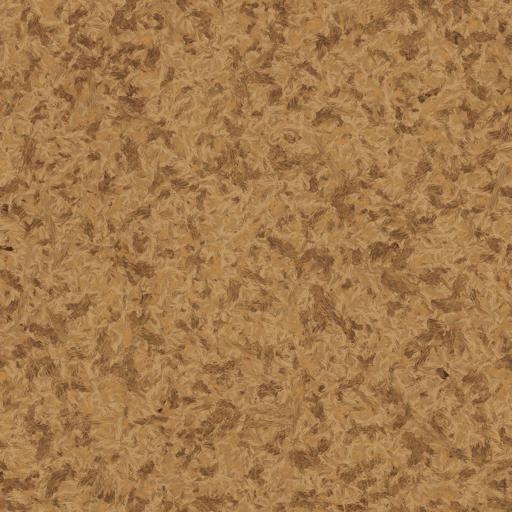
Tags: chipboard plank plywood wood wooden